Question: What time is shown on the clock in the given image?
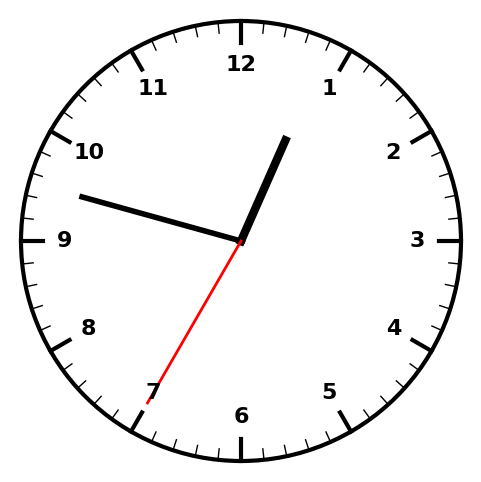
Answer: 12:47:35